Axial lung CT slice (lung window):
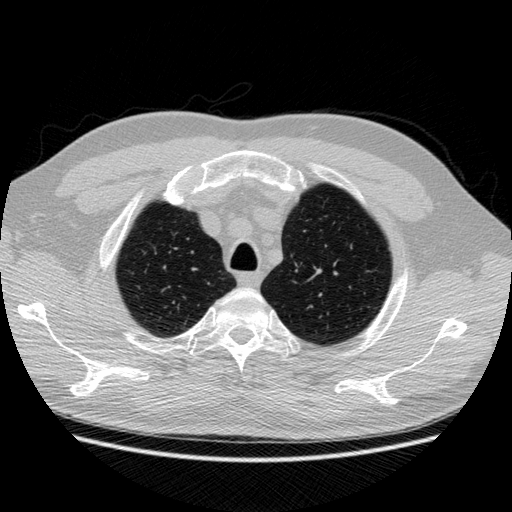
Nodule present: no